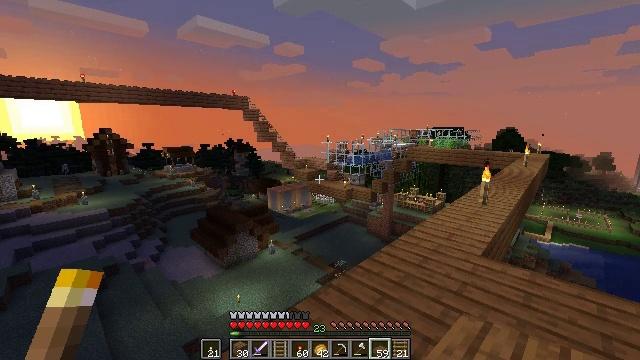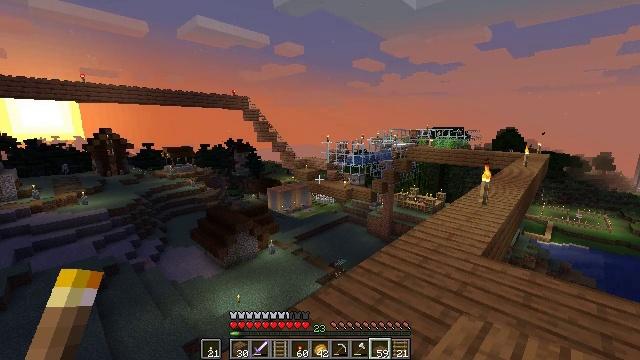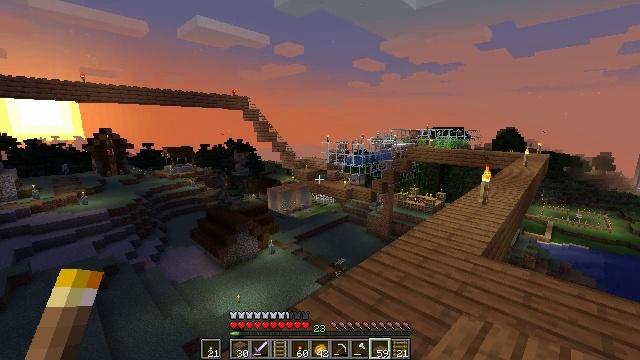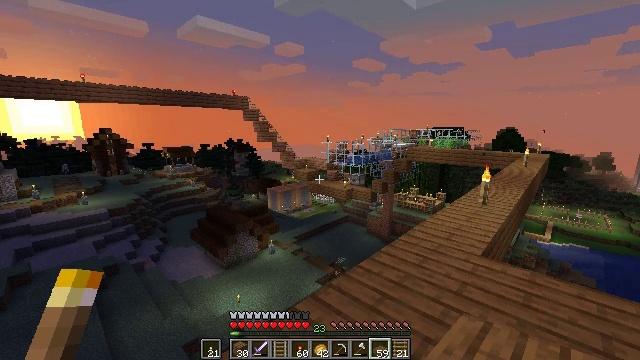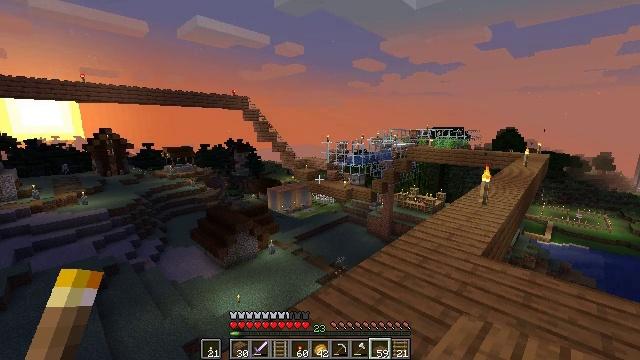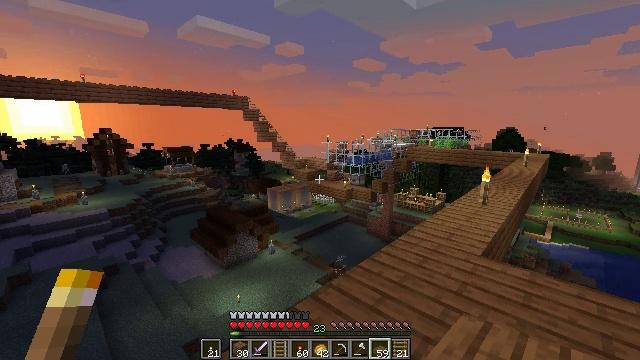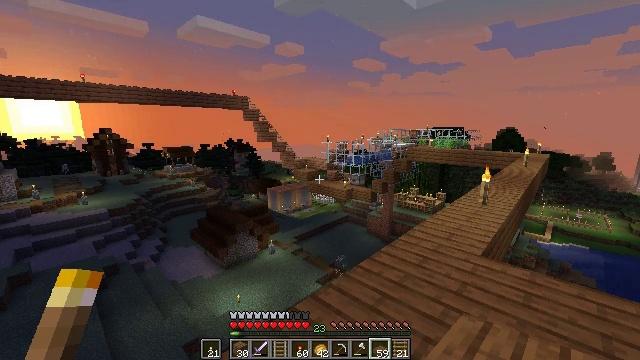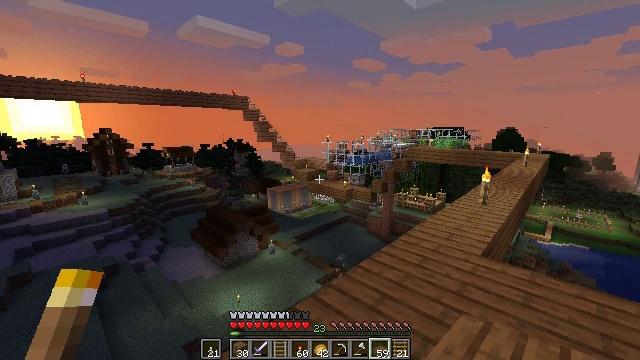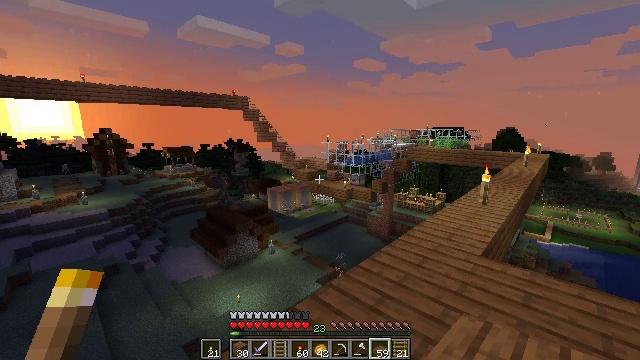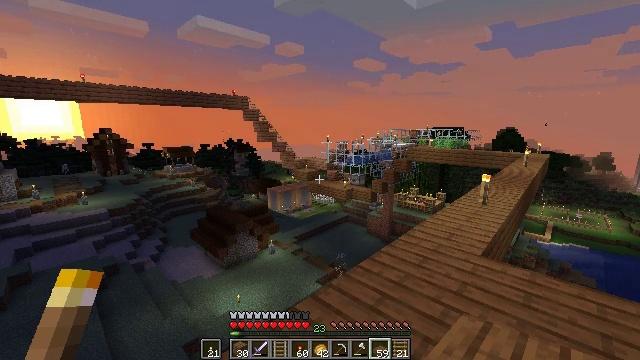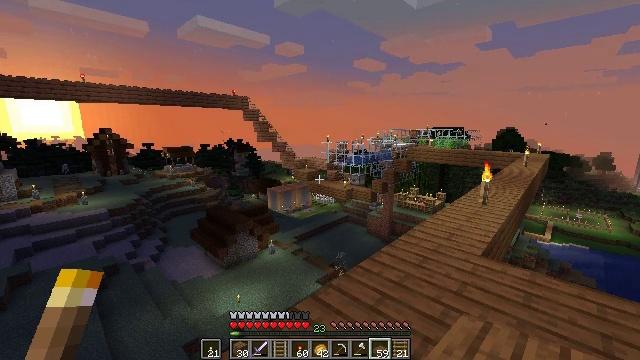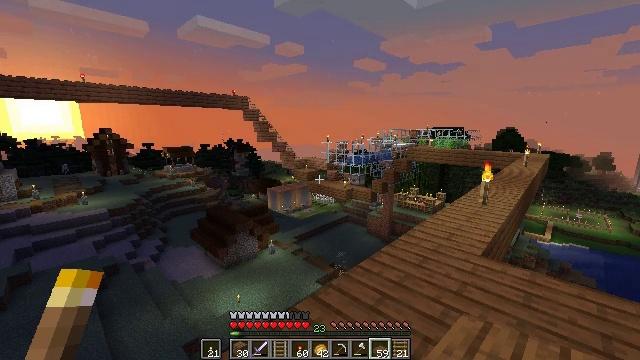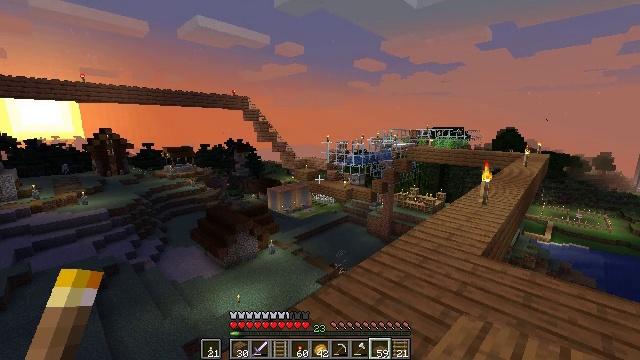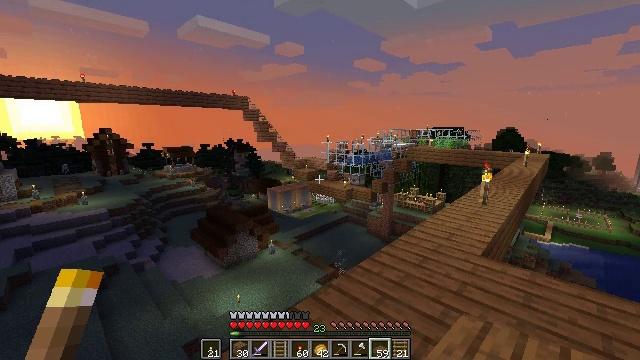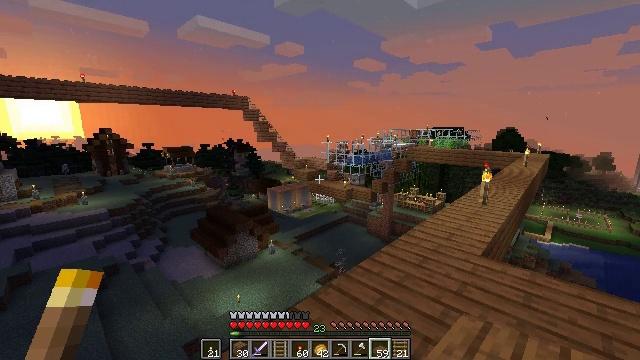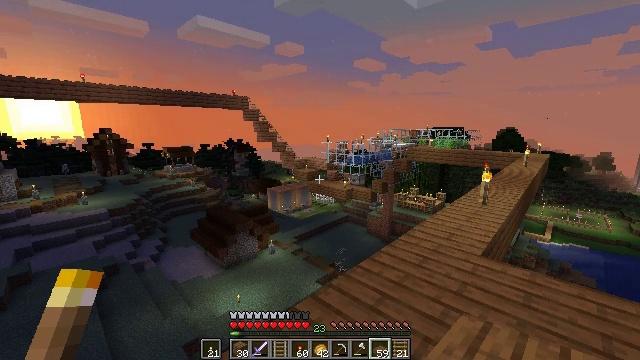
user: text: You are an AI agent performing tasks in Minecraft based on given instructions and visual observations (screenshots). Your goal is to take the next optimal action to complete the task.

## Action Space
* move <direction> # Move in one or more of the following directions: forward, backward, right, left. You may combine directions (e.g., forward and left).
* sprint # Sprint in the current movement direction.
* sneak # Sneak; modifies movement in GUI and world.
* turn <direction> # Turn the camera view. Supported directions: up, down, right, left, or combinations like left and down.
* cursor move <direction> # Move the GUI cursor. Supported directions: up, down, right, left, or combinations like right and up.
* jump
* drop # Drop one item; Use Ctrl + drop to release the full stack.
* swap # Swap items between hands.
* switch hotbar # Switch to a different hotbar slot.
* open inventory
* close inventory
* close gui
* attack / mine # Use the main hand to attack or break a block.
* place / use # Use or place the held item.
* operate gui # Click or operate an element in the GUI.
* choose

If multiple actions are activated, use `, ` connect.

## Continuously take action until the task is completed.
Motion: motion action
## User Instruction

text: Pick up the rail by attacking it.
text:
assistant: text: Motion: no_op
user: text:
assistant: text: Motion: no_op
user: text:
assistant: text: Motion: no_op
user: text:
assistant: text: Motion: no_op
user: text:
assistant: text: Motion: no_op
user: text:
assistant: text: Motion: no_op
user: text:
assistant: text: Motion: no_op
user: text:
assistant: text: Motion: no_op
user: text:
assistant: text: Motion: no_op
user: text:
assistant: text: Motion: no_op
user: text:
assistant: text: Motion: no_op
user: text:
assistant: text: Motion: no_op
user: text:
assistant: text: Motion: no_op
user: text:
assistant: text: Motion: no_op
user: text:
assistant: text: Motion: no_op
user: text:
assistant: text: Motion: no_op
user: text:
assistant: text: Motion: no_op
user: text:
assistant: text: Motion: no_op
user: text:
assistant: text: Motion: no_op
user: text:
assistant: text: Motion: no_op
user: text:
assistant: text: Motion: no_op
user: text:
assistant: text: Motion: no_op
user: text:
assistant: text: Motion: no_op
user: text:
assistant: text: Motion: no_op
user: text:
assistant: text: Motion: no_op
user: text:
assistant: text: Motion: no_op
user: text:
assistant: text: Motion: no_op
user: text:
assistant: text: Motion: no_op
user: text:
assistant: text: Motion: no_op
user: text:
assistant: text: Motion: no_op